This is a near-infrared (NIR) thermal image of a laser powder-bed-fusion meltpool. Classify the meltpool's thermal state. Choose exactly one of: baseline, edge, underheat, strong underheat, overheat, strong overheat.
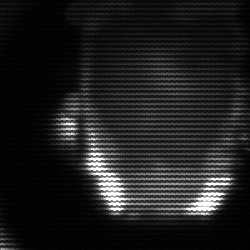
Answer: baseline